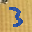
Label: 3